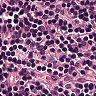
Metastatic tissue present: no